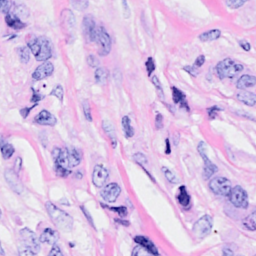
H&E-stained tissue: Breast